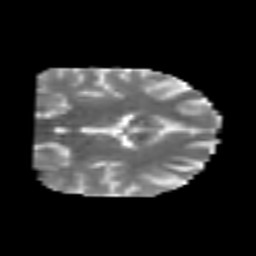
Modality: MD
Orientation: coronal
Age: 25
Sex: male
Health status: healthy